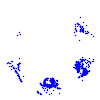
Particle: proton